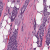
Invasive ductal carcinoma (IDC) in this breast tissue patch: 0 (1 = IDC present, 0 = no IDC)